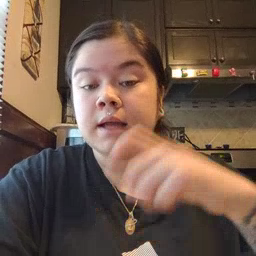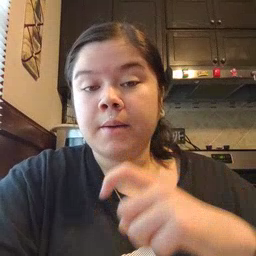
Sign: time